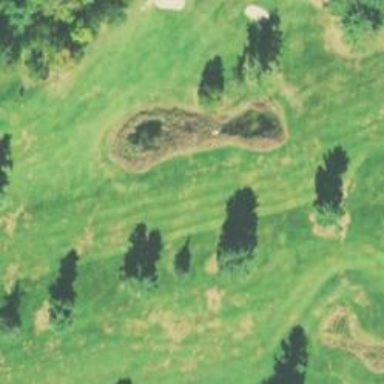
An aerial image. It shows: View of golf hole.